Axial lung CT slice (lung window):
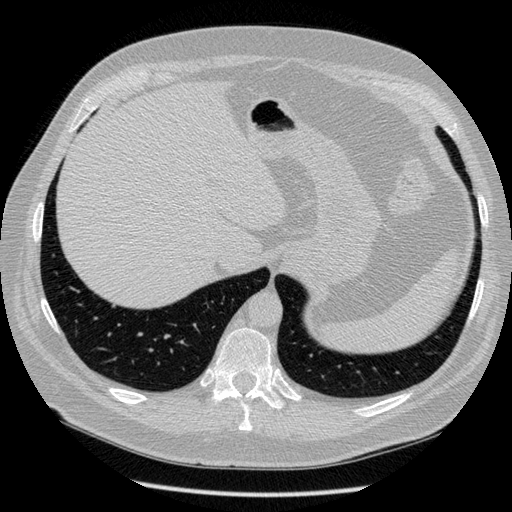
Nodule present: no